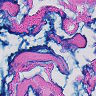
Metastatic tissue present: no